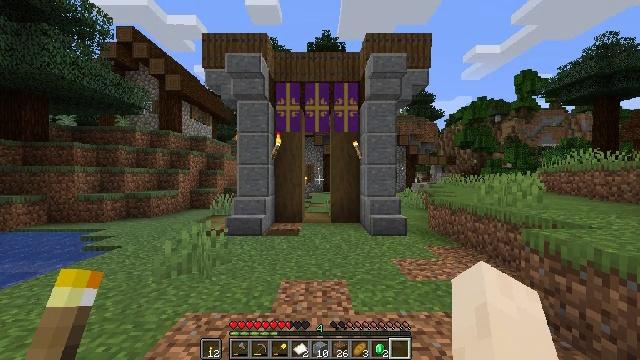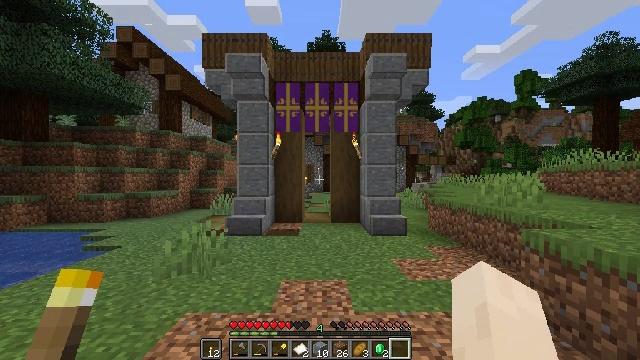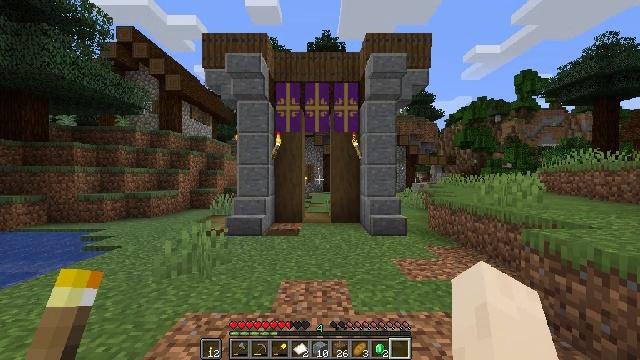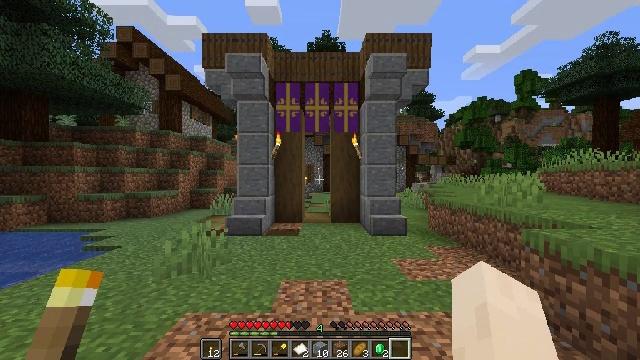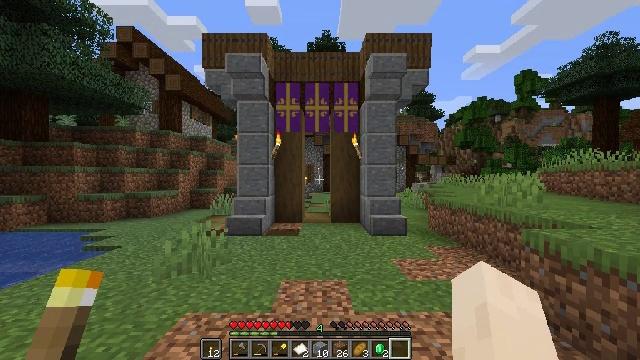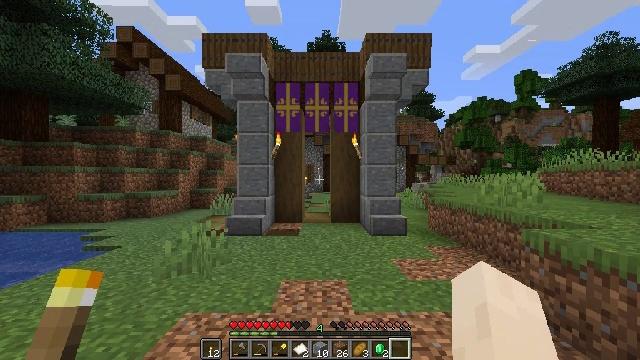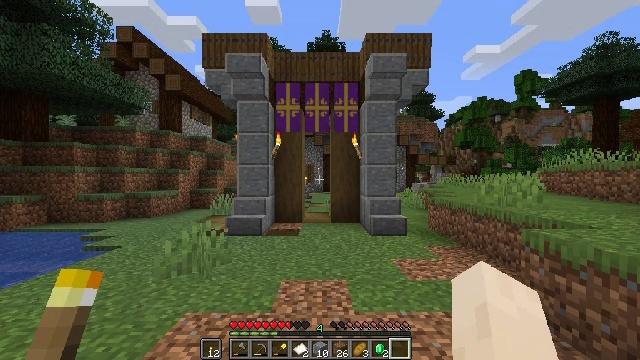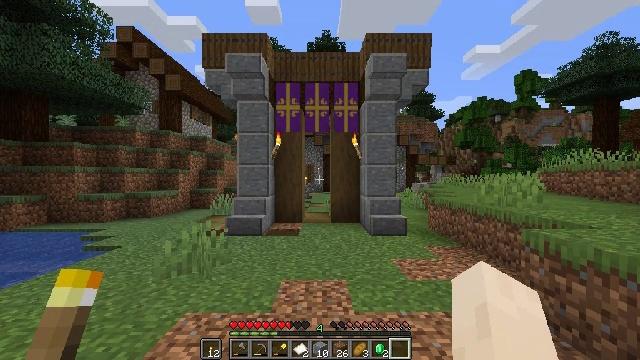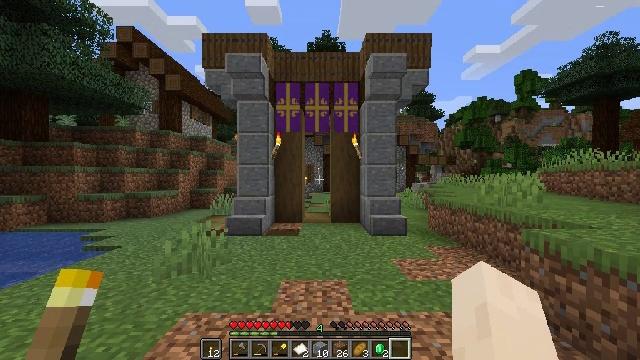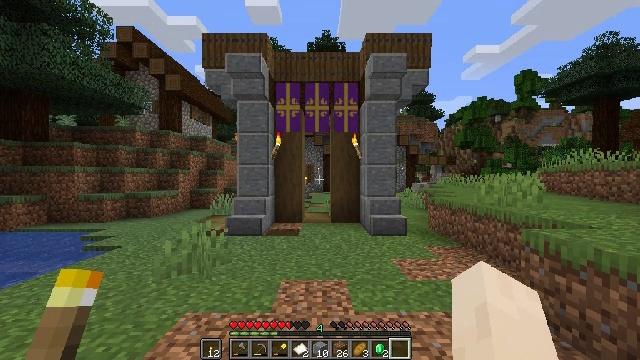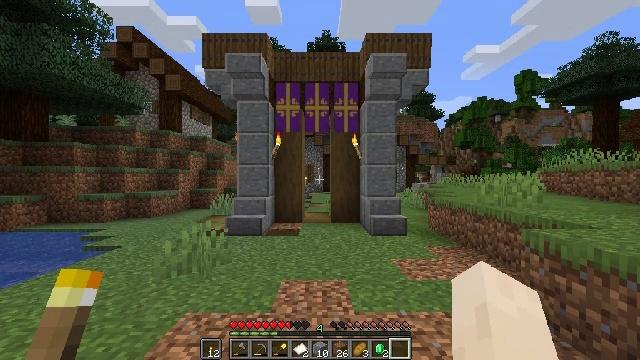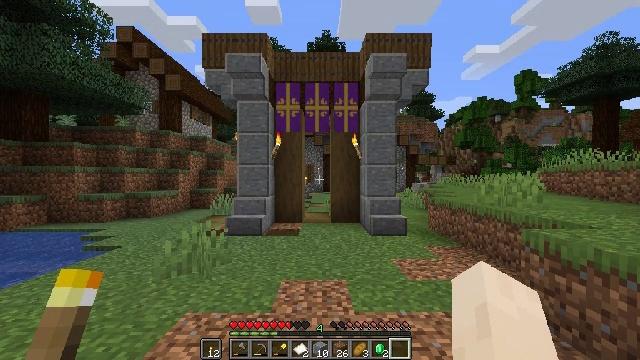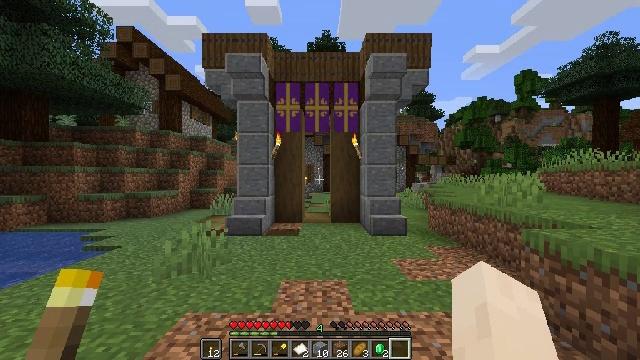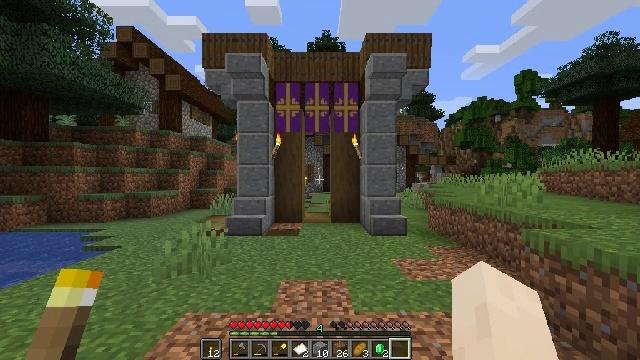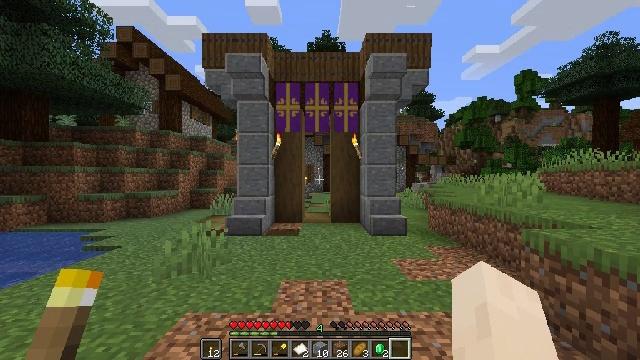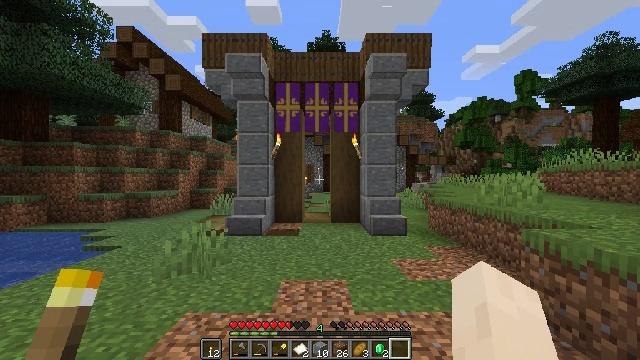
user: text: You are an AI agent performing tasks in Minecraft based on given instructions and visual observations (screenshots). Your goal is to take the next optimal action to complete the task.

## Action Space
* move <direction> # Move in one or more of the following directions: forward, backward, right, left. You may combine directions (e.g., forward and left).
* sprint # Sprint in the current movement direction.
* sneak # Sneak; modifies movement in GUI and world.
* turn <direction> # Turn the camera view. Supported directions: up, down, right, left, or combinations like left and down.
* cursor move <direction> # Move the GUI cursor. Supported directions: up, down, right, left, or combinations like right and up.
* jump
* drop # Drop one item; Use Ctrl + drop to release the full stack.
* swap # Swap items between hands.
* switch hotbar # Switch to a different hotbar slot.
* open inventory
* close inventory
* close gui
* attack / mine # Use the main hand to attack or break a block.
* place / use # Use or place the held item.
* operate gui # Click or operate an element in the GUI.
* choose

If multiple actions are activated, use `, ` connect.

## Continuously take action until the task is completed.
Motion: motion action
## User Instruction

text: Remove the purple wall banner.
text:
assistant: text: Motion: no_op
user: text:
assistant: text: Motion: no_op
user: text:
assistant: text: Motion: no_op
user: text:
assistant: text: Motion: no_op
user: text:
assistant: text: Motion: no_op
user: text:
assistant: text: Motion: no_op
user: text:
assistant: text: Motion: no_op
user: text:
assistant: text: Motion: no_op
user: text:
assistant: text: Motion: no_op
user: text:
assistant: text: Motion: no_op
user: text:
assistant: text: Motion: no_op
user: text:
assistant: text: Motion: no_op
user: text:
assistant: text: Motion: no_op
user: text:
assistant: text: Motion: no_op
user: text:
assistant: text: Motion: no_op
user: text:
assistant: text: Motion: no_op
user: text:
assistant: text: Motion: no_op
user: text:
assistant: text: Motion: no_op
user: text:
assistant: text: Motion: no_op
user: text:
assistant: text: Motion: no_op
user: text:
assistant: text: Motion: no_op
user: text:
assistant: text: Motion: no_op
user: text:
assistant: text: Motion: no_op
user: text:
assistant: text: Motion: no_op
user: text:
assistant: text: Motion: no_op
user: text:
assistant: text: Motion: no_op
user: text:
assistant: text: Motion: no_op
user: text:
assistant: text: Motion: no_op
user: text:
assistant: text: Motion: no_op
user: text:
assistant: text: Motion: no_op